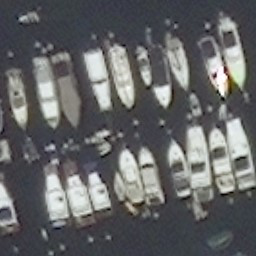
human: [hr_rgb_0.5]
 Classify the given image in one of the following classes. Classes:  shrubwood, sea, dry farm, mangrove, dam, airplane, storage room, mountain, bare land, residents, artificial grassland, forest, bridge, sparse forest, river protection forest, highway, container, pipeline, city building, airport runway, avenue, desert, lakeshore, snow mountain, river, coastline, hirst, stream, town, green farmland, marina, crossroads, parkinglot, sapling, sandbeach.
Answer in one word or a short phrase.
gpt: marina